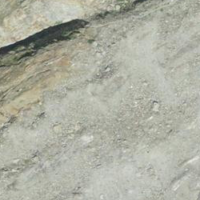
EUNIS habitat code: 49
Species observed at this site:
Pyrrhocorax graculus
Phoenicurus ochruros